Interaction volume radius: 5 \u00c5
Interaction volume height: 20 \u00c5
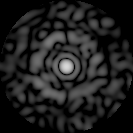
Disorder parameter: 0.8116